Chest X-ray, PA view. Patient: 42 years old, sex M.
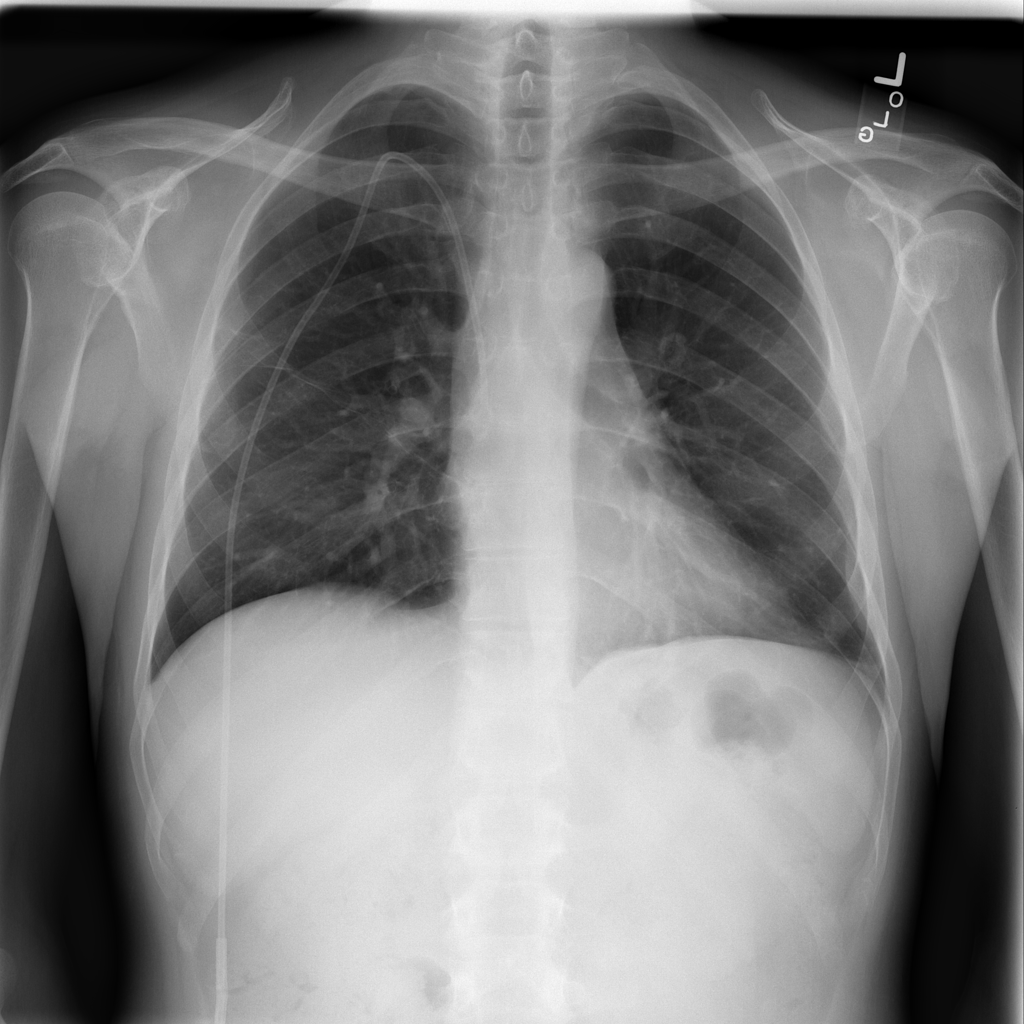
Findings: No Finding